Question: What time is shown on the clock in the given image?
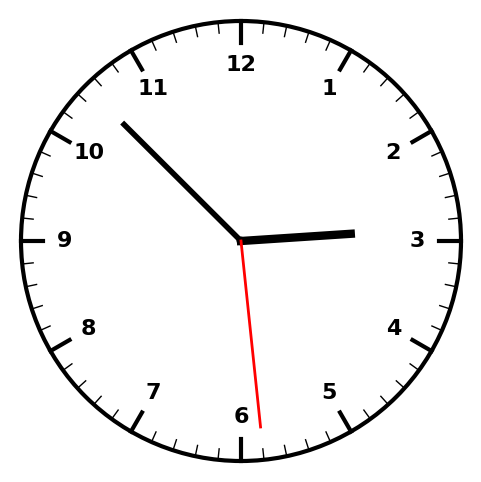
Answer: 02:52:29